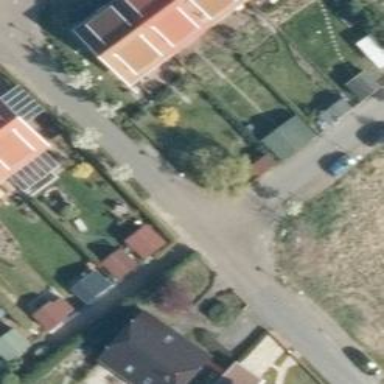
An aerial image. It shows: Living street.